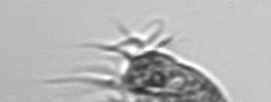
Label: Strombidium_morphotype1